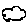
Label: cloud